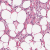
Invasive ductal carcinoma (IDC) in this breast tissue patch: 0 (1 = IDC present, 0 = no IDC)